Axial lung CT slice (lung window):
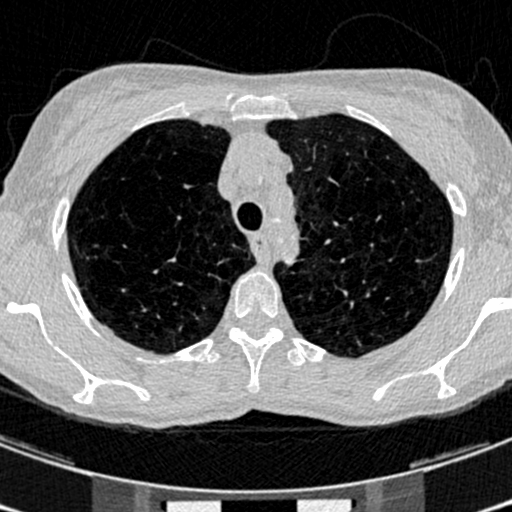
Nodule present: no